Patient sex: M
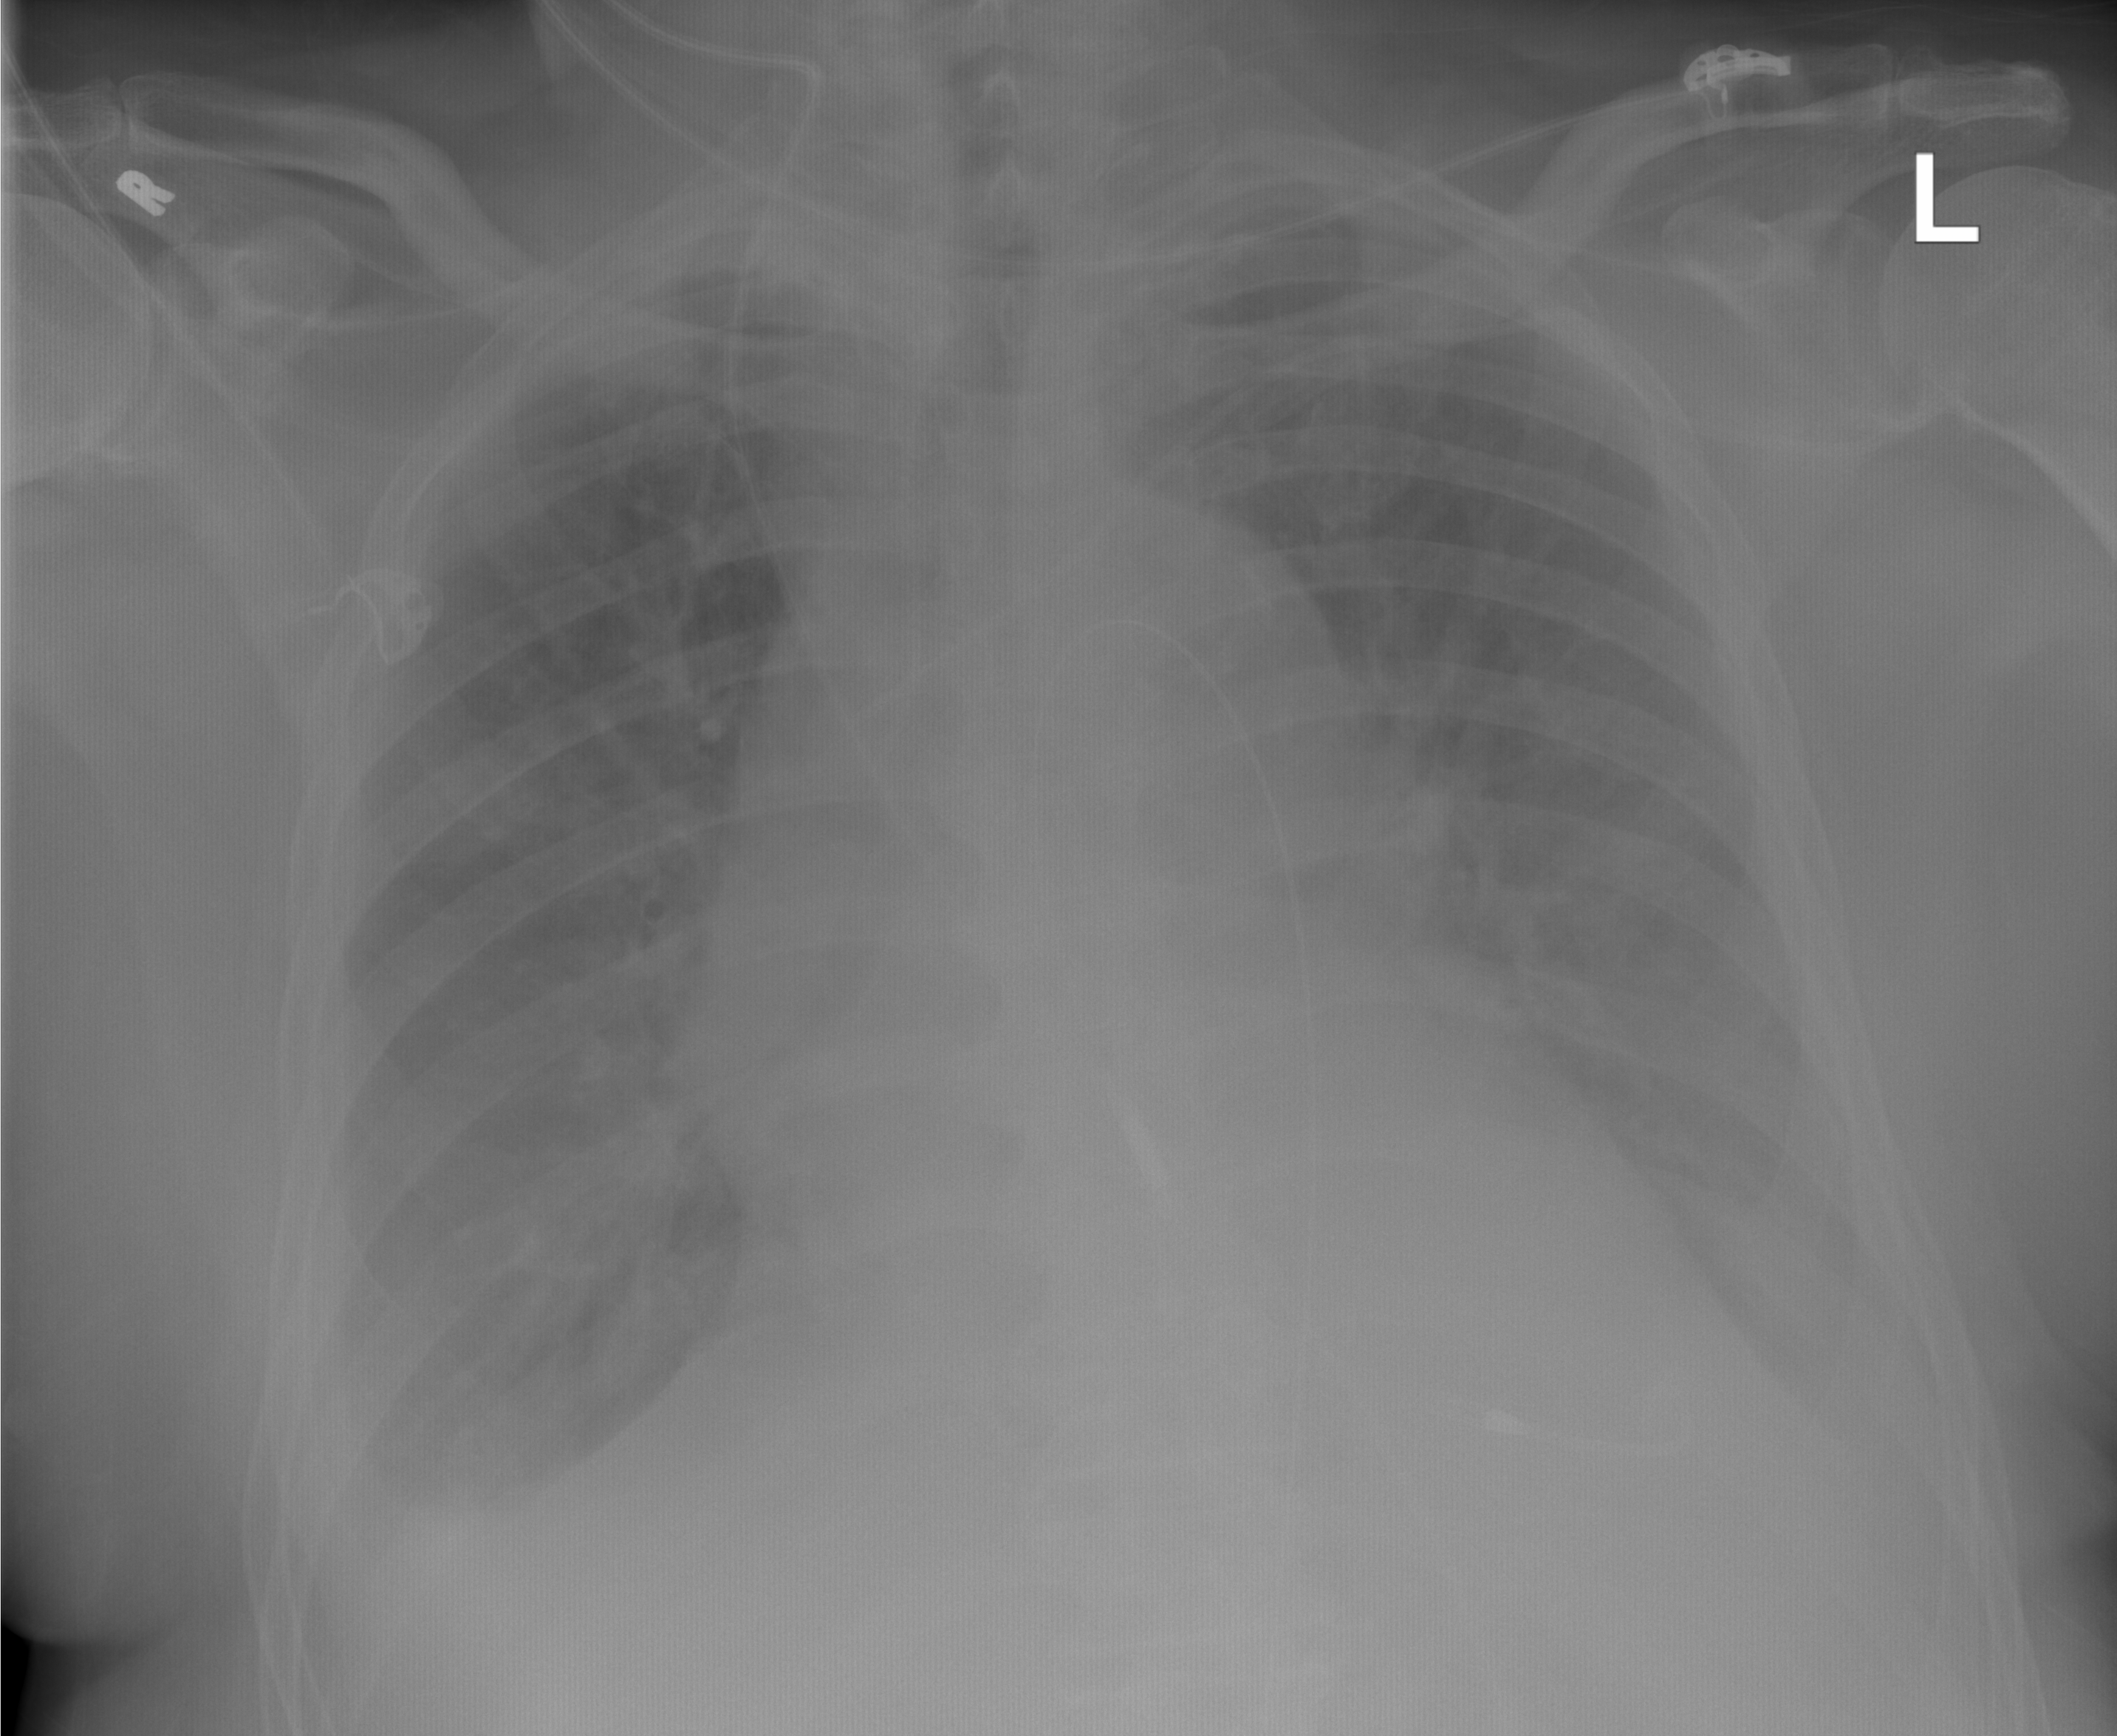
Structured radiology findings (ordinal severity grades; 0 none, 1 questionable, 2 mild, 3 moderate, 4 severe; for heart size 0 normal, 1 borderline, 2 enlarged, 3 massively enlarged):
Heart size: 2
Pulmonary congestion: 2
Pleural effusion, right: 2
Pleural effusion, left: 3
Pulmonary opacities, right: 2
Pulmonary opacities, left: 2
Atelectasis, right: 2
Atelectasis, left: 2